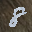
Label: 8